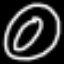
Label: donut